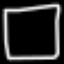
Label: square